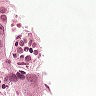
Metastatic tissue present: yes